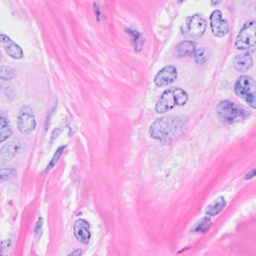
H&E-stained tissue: Breast